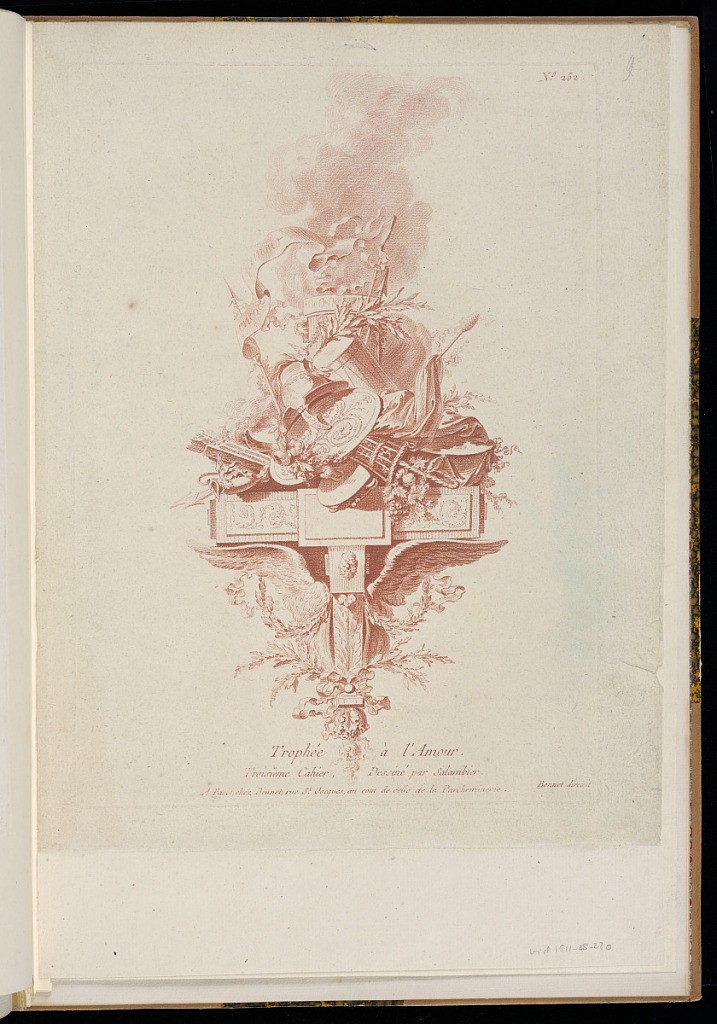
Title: Trophée à l’Amour
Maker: Henri Sallembier, French, ca. 1753 - 1820
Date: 1775–76
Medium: Etching and engraving (crayon manner) in red ink on paper
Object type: Print
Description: Title page and ornamental trophy design with the attributes of love on a plinth or a bracket, including drums, shields, flowers, banners, arrows, jugs, quiver of arrows, foliage, ribbons, and scrolling leaf motifs, a rosette, and wings, with clouds above. The plate is titled, numbered, and signed.